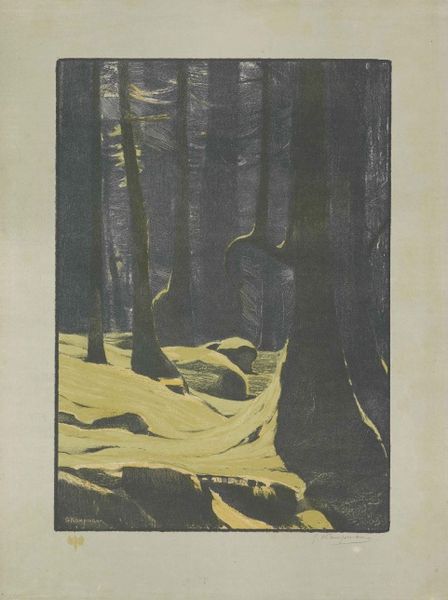
Titel: Mooswald
Künstler: Gustav Kampmann
Standort: Karlsruhe
Institution: Staatliche Kunsthalle Karlsruhe
Schlagwörter: baum, blau, dunkel, felsen, gemälde, schatten, weiß, aquarell, baumstämme, bäume, gelb, grün, landschaft, ocker, äste, abend, grau, hell, kreide, licht, nacht, schwarz, zeichnung, eis, gras, schnee, expressionismus, hochformat, malerei, rahmen, stein, steine, signatur, ast, baumstamm, dämmerung, erde, natur, stamm, sonne, boden, dunkelheit, blatt, wald, ruhe, düster, naturalismus, farben, fels, grafik, graphik, lila, schattierung, schattierungen, violett, winter, rand, romantik, tannen, angst, steg, stämme, finster, striche, mondlicht, heimat, moos, lichtung, druck, druckgraphik, lithographie, mondschein, druckgrafik, radierung, gebogen, litho, atmen, nadelbaum, tanne, kunst, schein, buchen, unterholz, wurzeln, lichtspiel, rinde, nadelbäume, fichten, tannenwald, dicht, nadeln, nadelwald, atmosphäre, schattenspiel, eichen, pinselführung, dämmrig, baumm, duster, naur, gelb beige, baum wald, tannan, schnee h, hohlgasse, geweg, schneewehen, feldesn, verlorene platte, <<<<bsum, expressionimsu, geheinisvoll, atmosphär